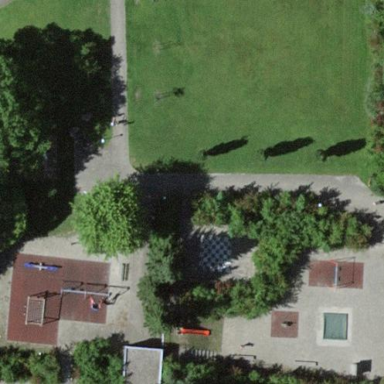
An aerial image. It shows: Playground area for leisure activities on the land.